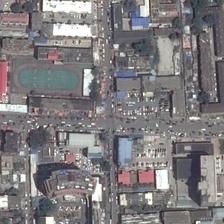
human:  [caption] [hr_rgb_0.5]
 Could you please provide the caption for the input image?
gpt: a small football field and a road with many cars beside .

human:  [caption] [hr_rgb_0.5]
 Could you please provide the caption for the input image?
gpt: many cars are on two crossed roads with many buildings in two sides of them .

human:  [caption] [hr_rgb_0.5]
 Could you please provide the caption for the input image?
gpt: a football field which is close to the busy street situates in a downtown area .

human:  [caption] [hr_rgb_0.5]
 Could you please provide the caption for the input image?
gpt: a playground is in one of the four blocks separated by two vertical cross roads .

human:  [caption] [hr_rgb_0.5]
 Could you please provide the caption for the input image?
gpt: a large playground is in the corner of a busy crossroads with many cars are running on them .